Interaction volume radius: 10 \u00c5
Interaction volume height: 10 \u00c5
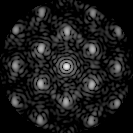
Disorder parameter: 0.3416